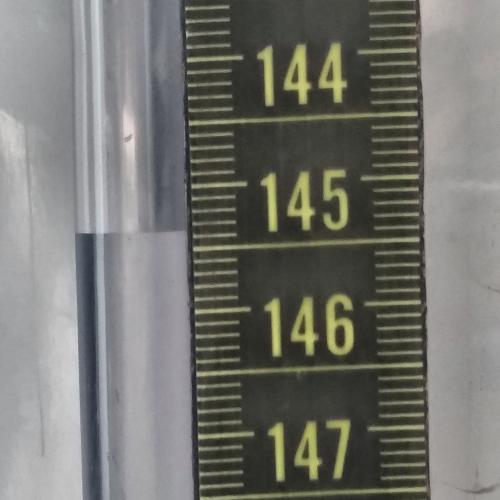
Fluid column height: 145.4 cm